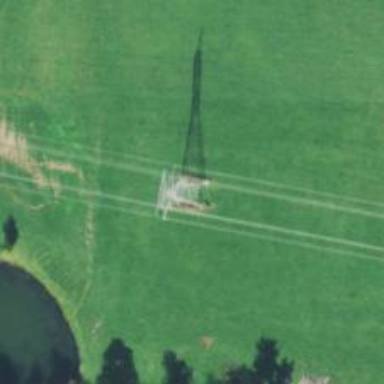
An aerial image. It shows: Lattice structure tower.